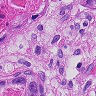
Metastatic tissue present: yes